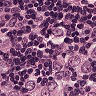
Metastatic tissue present: yes